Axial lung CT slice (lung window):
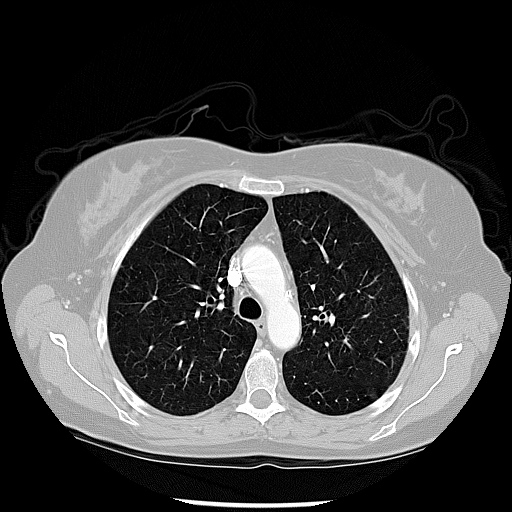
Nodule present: no